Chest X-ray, AP view. Patient: 63 years old, sex F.
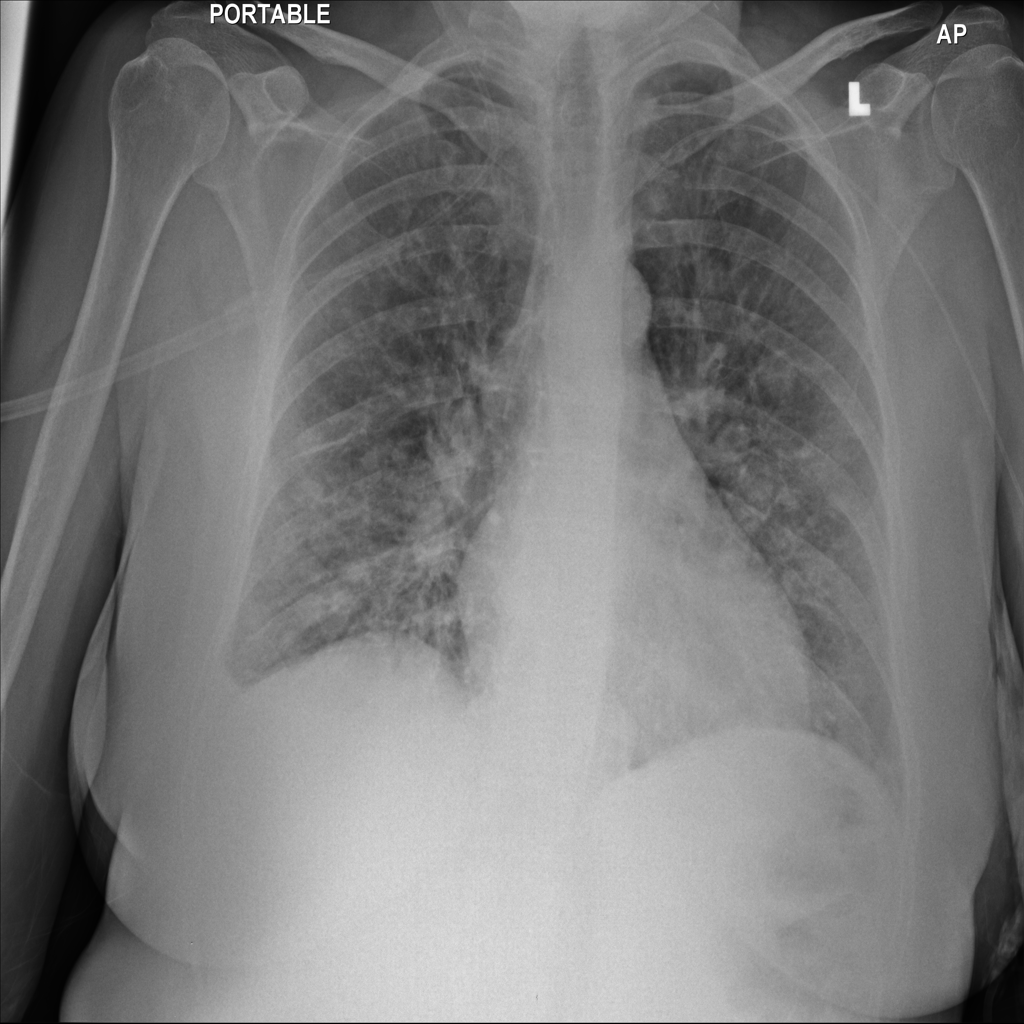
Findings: Infiltration, Nodule